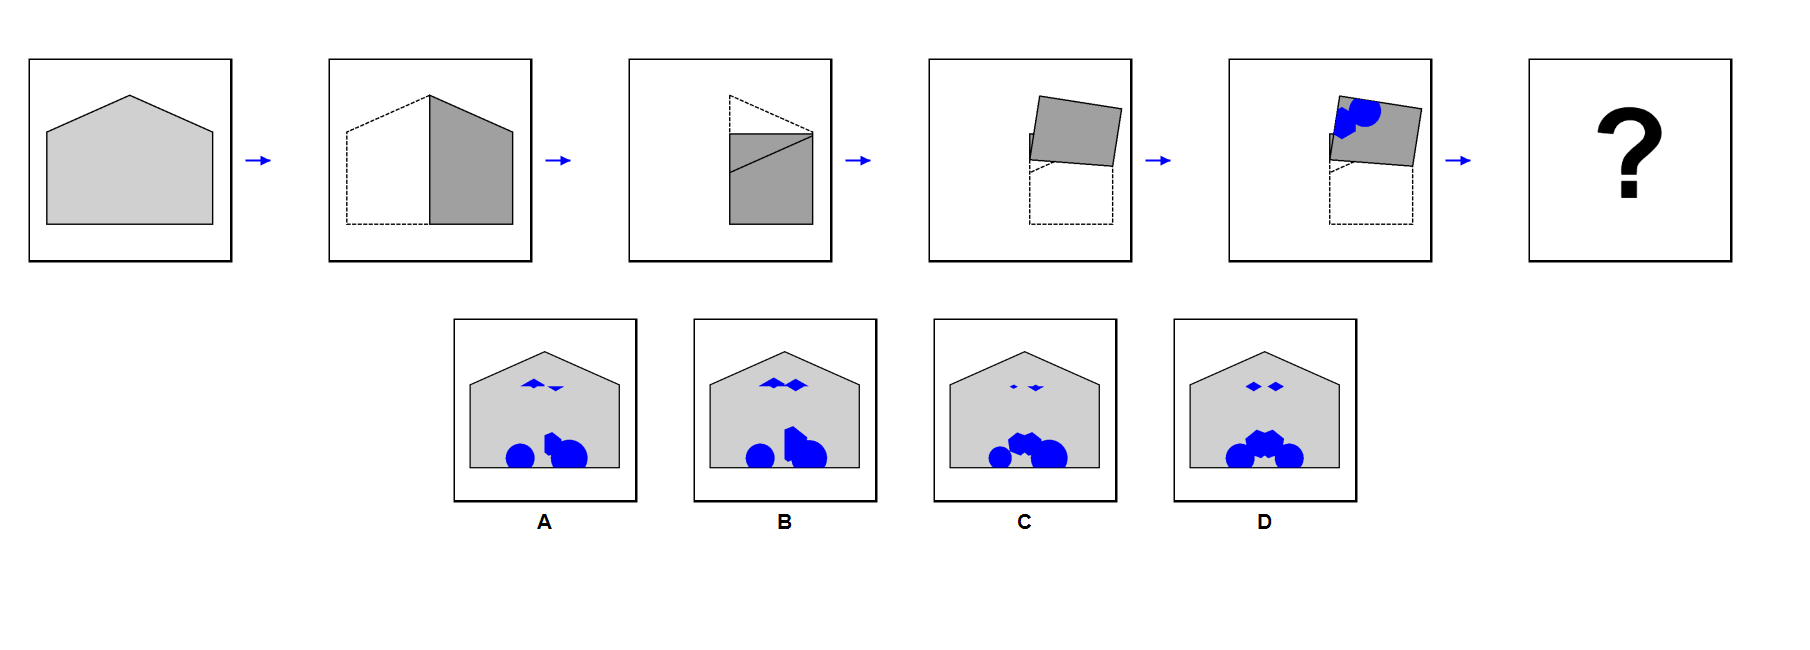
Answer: D